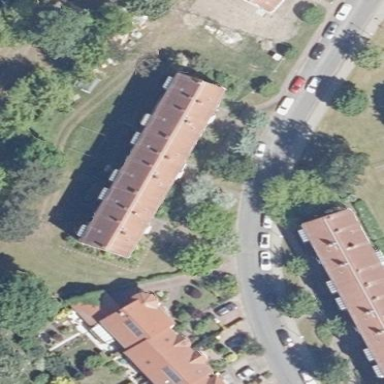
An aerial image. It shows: Apartments building with gabled roof oriented along the building.